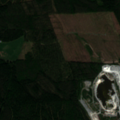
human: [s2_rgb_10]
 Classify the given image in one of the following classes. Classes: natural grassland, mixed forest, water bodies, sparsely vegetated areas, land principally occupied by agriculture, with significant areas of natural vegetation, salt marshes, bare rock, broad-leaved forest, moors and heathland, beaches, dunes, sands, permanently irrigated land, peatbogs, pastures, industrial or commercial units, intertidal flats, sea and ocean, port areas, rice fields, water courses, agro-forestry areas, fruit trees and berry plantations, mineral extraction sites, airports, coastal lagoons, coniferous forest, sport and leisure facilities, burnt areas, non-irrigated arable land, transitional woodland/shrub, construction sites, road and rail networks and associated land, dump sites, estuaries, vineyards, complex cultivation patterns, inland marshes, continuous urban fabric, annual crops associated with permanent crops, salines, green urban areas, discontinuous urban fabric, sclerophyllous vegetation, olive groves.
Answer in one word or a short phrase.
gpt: non-irrigated arable land, coniferous forest, mixed forest, transitional woodland/shrub